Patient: sex M, age 54
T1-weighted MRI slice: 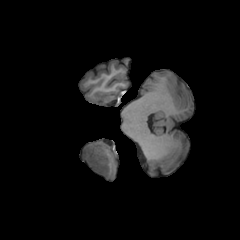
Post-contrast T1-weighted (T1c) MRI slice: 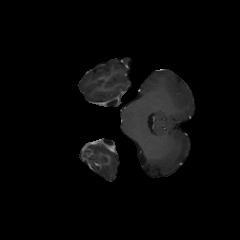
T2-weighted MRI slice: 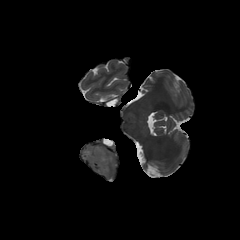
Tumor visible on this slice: yes
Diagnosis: Glioblastoma, IDH-wildtype
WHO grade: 4